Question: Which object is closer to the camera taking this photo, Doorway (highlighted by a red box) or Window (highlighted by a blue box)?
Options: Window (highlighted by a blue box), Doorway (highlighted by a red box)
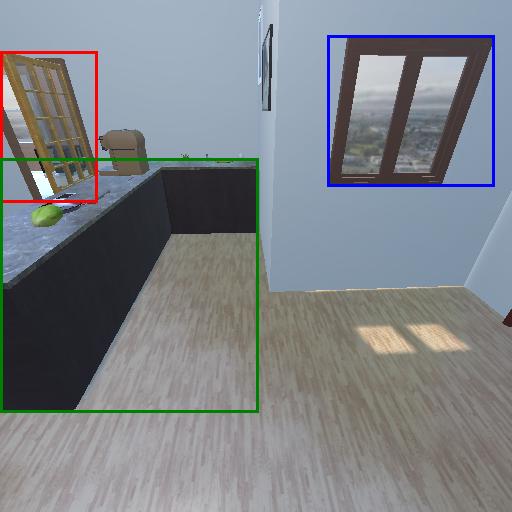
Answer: Window (highlighted by a blue box)